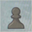
Piece: bP